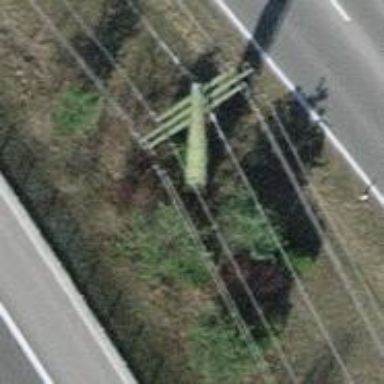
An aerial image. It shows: Power pole.